Field crop: tomato
Growth stage: 2
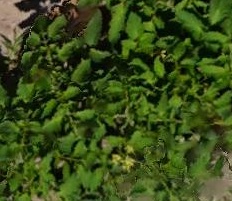
Species: tomato